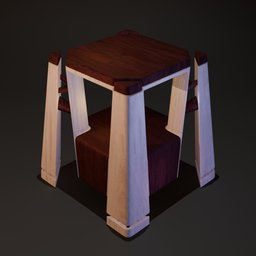
Label: furniture